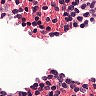
Metastatic tissue present: no